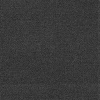
Atmospheric dust classification: dusty